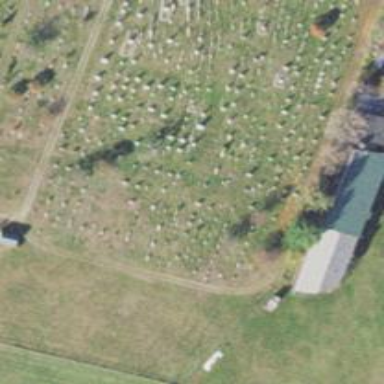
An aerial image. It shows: Graveyard.